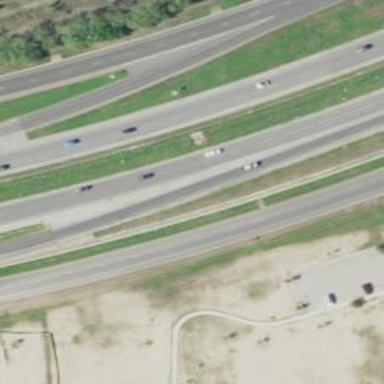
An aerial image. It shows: Motorway link.